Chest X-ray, PA view. Patient: 42 years old, sex F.
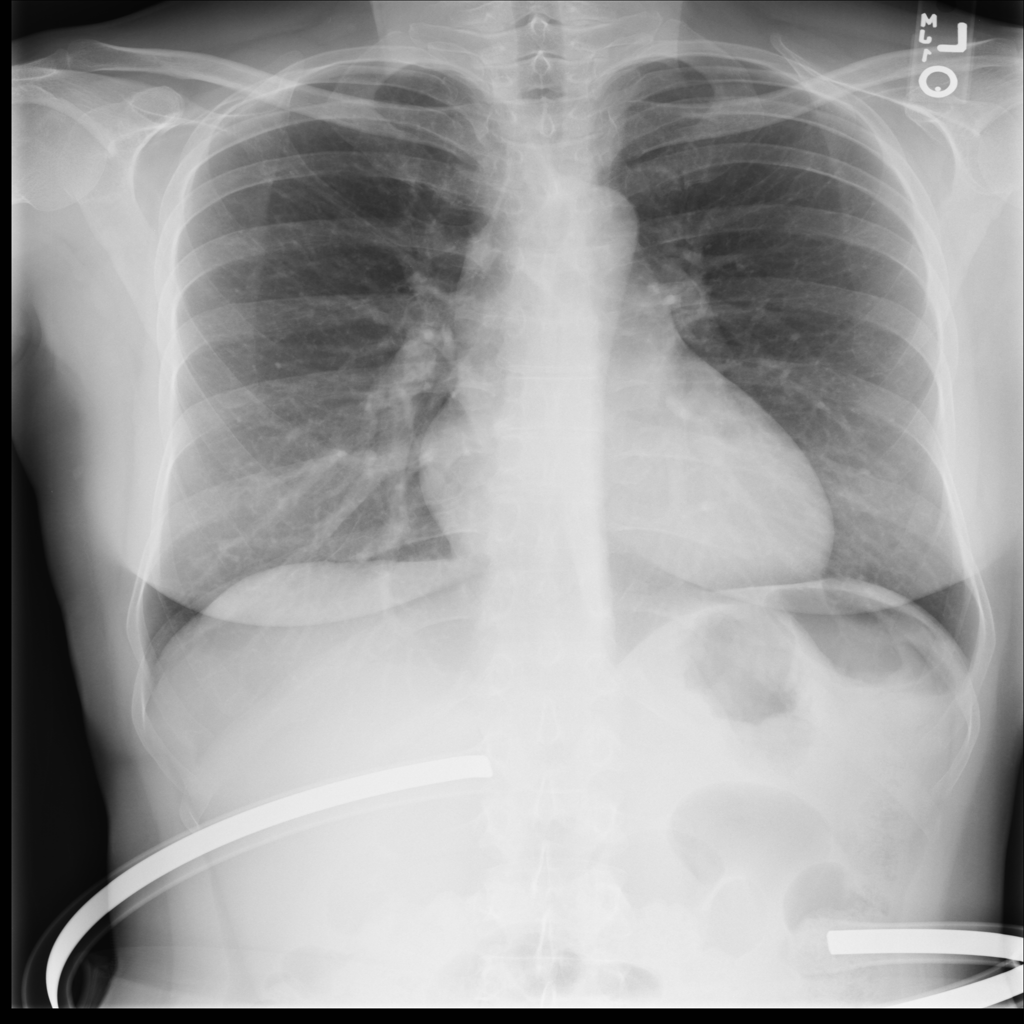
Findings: No Finding